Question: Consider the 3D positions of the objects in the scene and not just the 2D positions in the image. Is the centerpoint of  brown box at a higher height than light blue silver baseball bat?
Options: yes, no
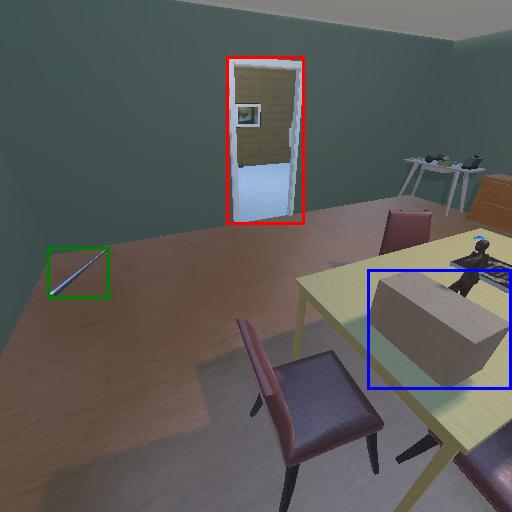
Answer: yes